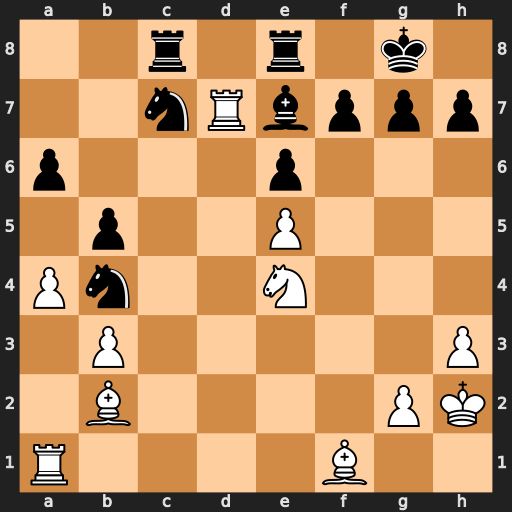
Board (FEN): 2r1r1k1/2nRbppp/p3p3/1p2P3/Pn2N3/1P5P/1B4PK/R4B2
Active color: w
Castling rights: -
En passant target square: -
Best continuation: Nd6 Bxd6 exd6